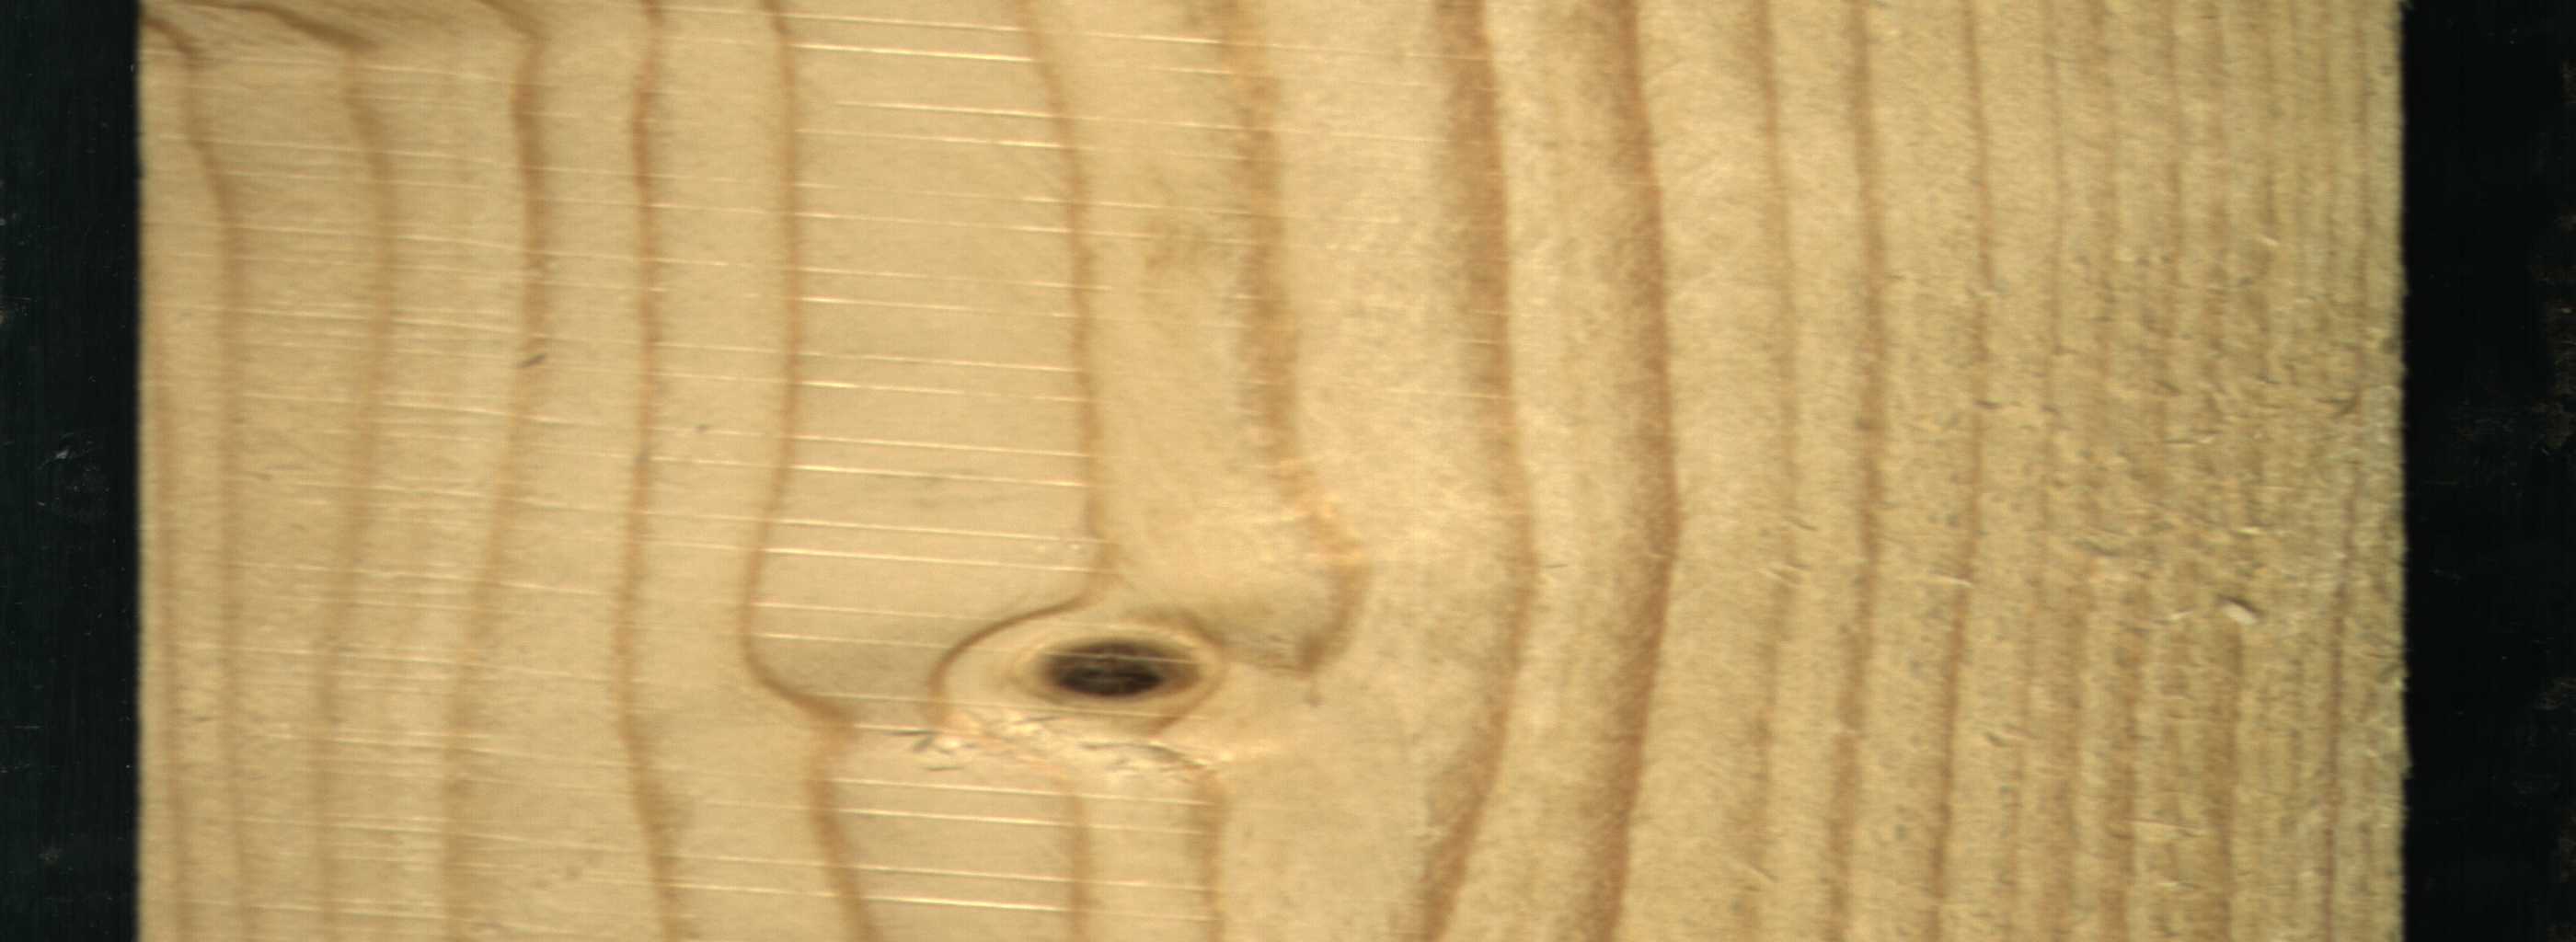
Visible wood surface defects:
Live_Knot